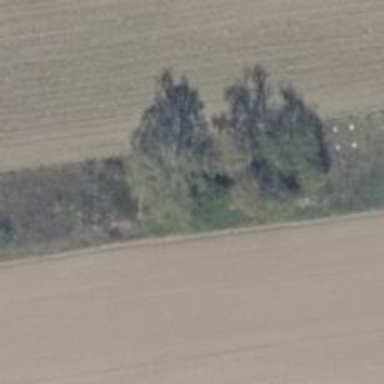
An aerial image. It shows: Row of deciduous broadleaved trees.